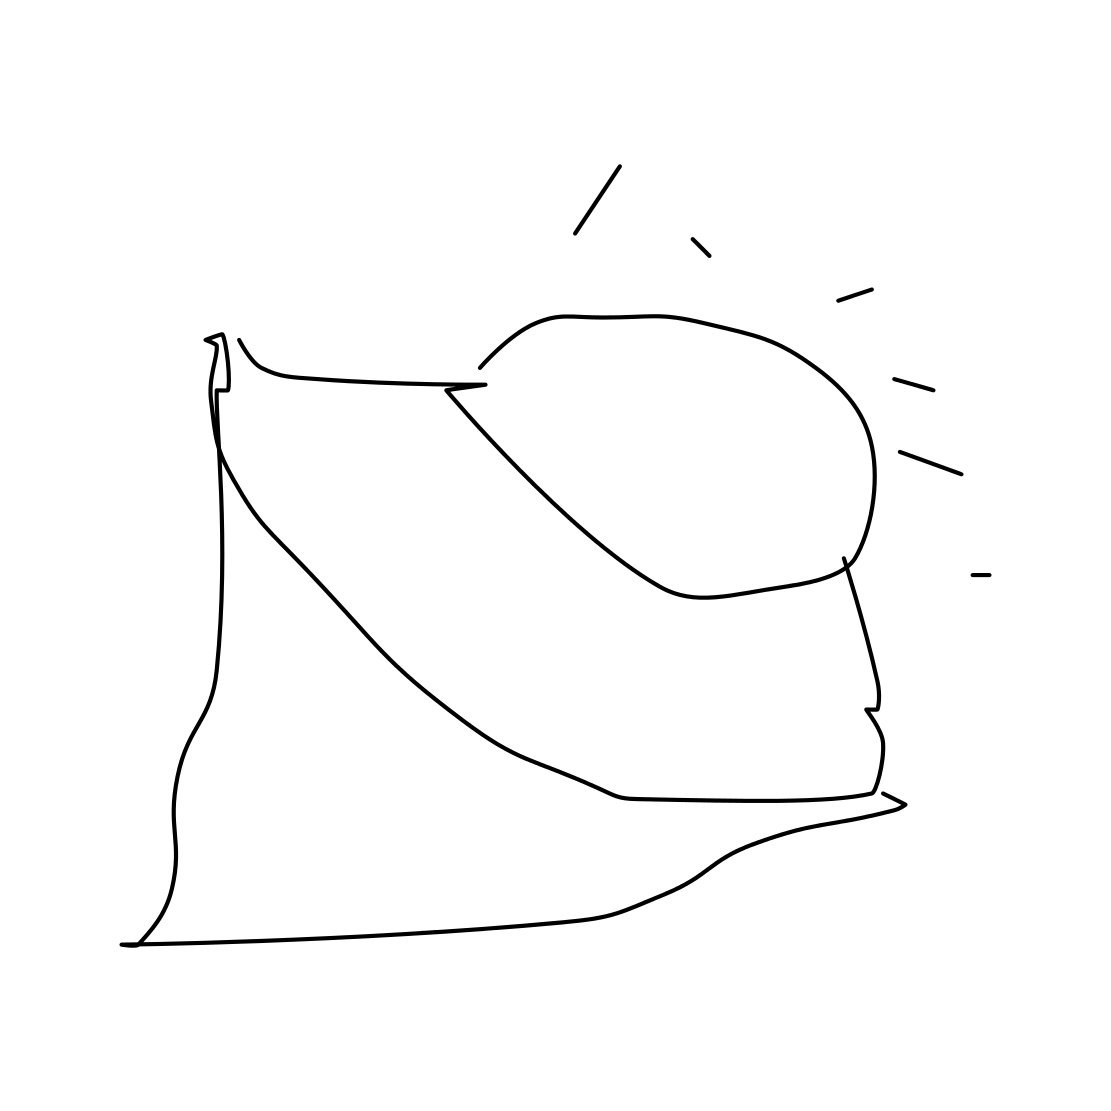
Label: diamond